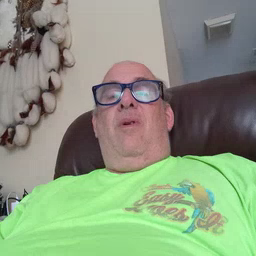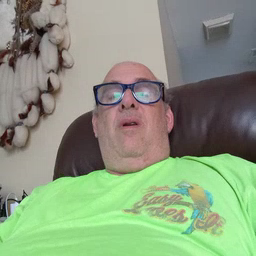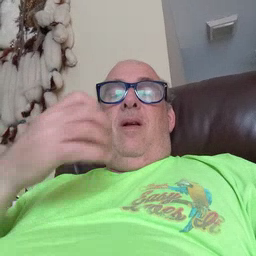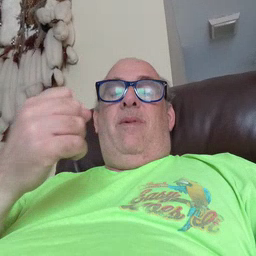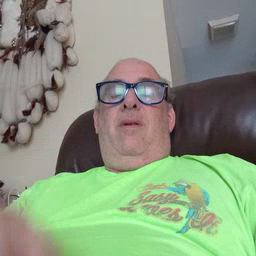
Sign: milk